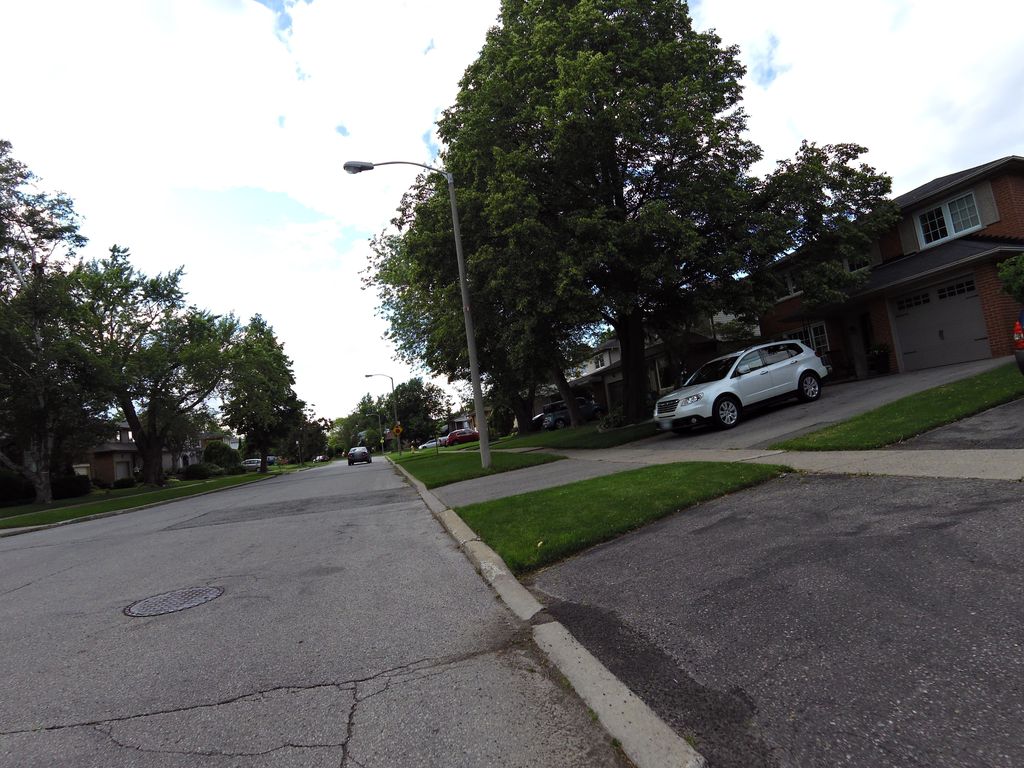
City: toronto